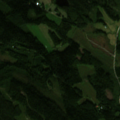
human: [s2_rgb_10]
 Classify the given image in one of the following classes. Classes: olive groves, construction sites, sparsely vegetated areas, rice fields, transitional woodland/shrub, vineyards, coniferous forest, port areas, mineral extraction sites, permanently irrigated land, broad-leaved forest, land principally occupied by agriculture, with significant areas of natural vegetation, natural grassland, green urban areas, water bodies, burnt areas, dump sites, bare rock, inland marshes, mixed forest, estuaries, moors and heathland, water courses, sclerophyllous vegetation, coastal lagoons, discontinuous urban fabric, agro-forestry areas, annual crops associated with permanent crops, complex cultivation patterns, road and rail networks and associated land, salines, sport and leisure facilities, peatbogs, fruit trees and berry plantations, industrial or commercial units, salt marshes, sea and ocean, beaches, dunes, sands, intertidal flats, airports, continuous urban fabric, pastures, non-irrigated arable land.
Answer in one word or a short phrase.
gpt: land principally occupied by agriculture, with significant areas of natural vegetation, coniferous forest, mixed forest, transitional woodland/shrub